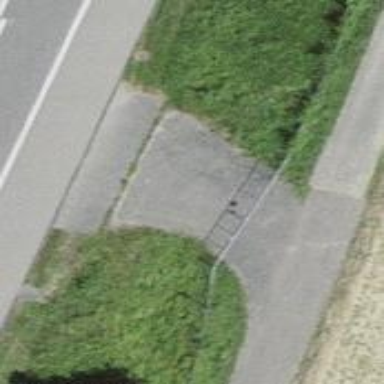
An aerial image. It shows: Gate.